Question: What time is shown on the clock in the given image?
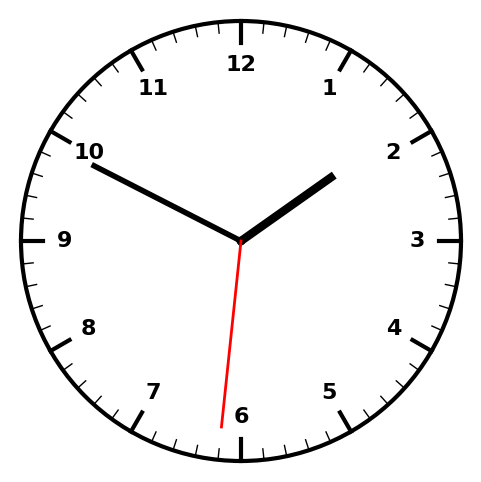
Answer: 01:49:31